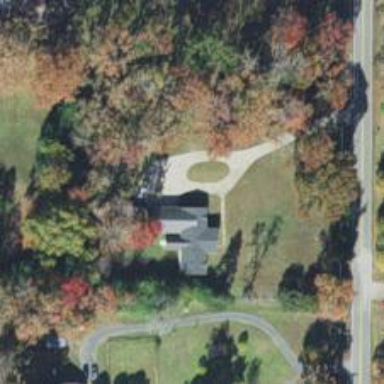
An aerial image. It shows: Driveway leading to service road.